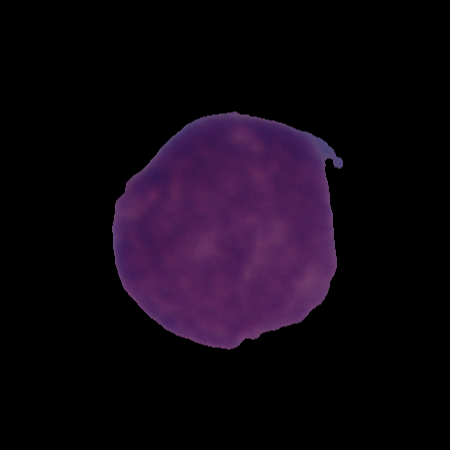
Label: cancer